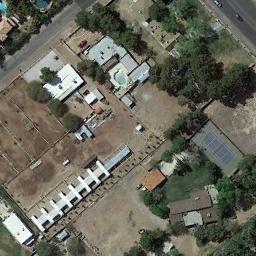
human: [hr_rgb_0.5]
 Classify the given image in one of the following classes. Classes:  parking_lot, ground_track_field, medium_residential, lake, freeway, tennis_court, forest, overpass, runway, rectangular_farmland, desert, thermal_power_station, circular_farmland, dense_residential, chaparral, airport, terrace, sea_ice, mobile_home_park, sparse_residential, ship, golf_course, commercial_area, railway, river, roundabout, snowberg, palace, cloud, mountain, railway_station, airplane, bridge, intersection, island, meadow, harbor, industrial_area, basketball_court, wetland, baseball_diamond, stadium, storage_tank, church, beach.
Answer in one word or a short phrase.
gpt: tennis_court